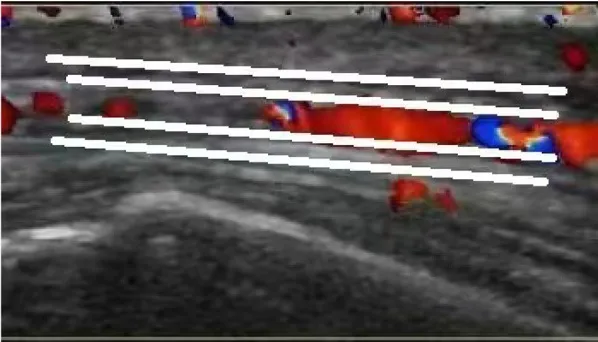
Ultrasound images of the temporal artery. Long-axis section of the temporal artery (A) exhibits irregular wall morphology characterized by thickening and the presence of a few punctate strong echo plaques.
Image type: radiology (ct)